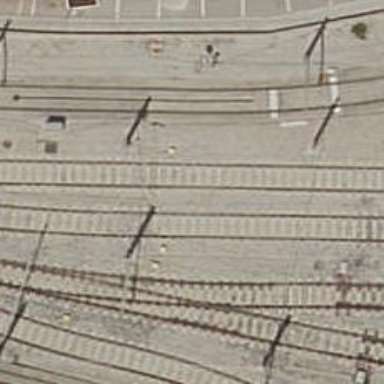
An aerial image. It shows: Light rail railway line.